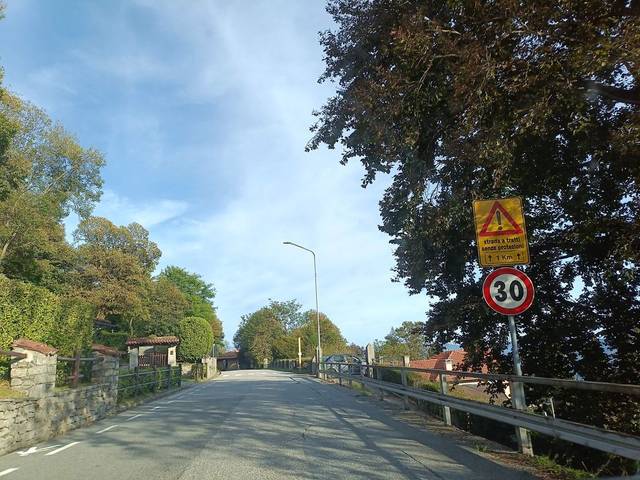
Region: Italy
Coordinates: 46.034, 8.676